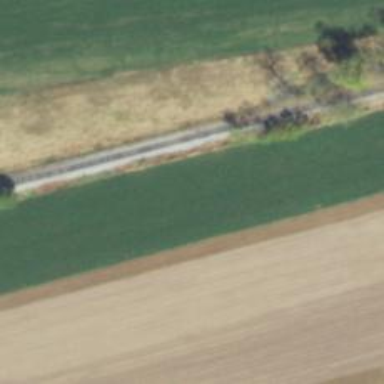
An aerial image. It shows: Preserved railway with rails.